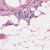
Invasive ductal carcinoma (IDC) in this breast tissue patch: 1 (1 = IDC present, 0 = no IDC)